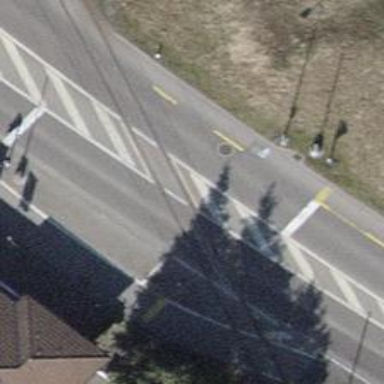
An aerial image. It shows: Level crossing with lights on the railway.